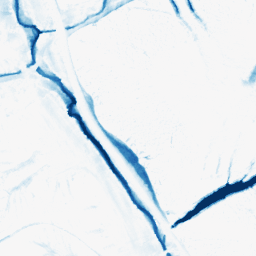
Category: morphological
Decomposition family: morphological
Decomposition parameters: operation: closing
size: 10
Upsampling method: cubic_catmull_rom
Upsampling parameters: scale: 2
Upsampling scale: 2